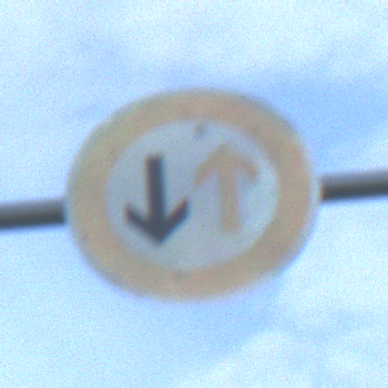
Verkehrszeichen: VorrangDesGegenverkehrs
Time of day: MorningAfternoon
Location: Outdoor (Nature)
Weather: PartlyCloudy
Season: NotSpecified
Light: Natural